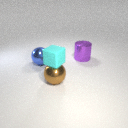
large purple metal cylinder to the right of large brown metal sphere